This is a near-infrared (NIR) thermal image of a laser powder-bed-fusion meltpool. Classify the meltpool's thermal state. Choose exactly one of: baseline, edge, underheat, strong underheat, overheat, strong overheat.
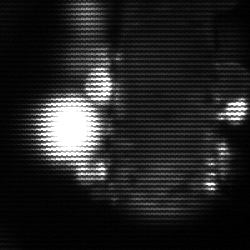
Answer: strong underheat